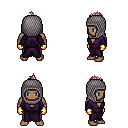
a pixel art fantasy rpg character, male body template, human, dark skin, purple robe, magenta pants, white blonde mohawk hairstyle, chain hood, gold gloves, four views (front, back, left, right), 2x2 character sprite sheet, small pixel art, hard edges, no anti-aliasing